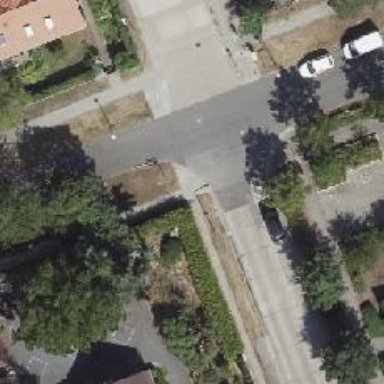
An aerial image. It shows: Concrete sidewalk along the footway.